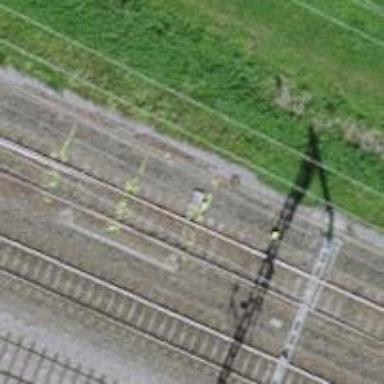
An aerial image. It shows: Railway switch.